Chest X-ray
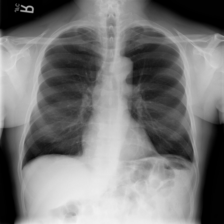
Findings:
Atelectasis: positive
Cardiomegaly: negative
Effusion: negative
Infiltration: negative
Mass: negative
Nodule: negative
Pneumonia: negative
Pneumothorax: negative
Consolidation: negative
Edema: negative
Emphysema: negative
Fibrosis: negative
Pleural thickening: negative
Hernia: negative